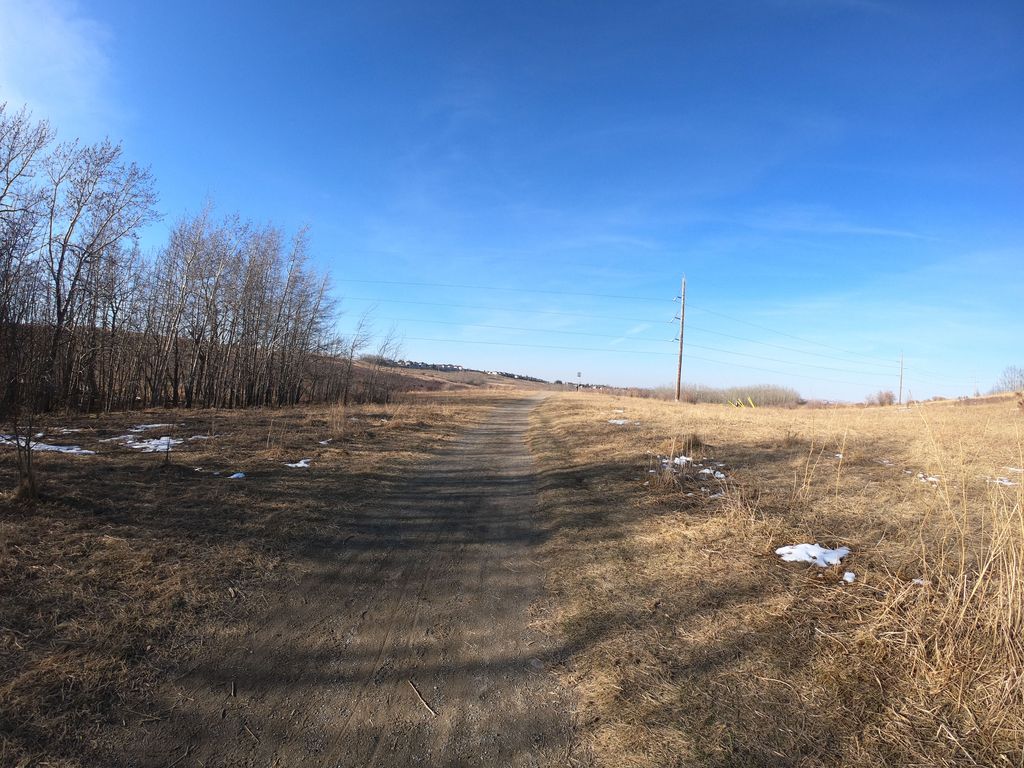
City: calgary